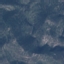
Label: HerbaceousVegetation